Question: I've been given the task of working on an application a group of developers worked on outside of my company. I've some knowledge of Android but not a lot. Can someone please tell me what the image below essentially means? With regards to the red "x" beside each reference
I am assuming it is something to do with the libraries they used to develop the app, but if that is the case why weren't those libraries present when I opened the project? And how would I go about implementing the libraries so I can get the application to work locally.
I'd appreciate any help.

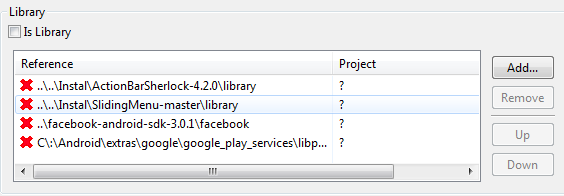
Answer: its telling you that the libraries can't be found, you'd be better just deleting everything, reimporting them to your eclipse's workspace and adding them one by one